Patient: sex M, age 22
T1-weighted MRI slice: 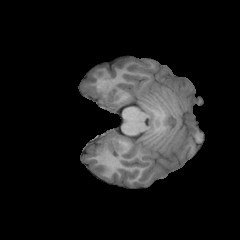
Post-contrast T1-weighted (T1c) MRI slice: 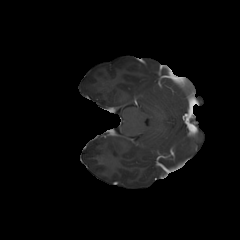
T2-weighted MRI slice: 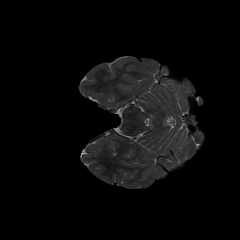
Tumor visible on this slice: no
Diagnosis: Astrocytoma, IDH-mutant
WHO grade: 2